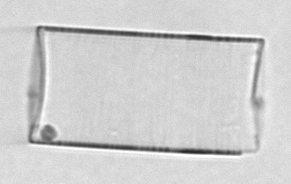
Label: Guinardia_flaccida